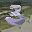
Label: 3